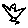
Label: bird